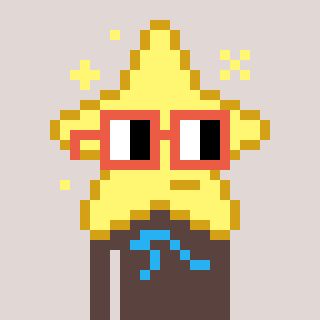
a pixel art character with square orange glasses, a star-shaped head and a darkbrown-colored body on a warm background